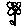
Label: flower